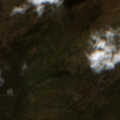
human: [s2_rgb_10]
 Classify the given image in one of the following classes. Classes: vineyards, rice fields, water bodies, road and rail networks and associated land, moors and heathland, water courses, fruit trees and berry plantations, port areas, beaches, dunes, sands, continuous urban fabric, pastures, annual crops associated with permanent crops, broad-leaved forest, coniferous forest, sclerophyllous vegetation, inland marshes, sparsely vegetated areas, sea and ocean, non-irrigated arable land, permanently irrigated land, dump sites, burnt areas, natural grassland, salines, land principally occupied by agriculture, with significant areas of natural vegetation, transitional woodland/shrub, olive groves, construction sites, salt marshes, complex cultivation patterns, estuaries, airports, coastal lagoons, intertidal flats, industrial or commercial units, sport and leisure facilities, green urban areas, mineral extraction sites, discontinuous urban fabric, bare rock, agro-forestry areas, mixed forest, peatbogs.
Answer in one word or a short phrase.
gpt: moors and heathland, peatbogs